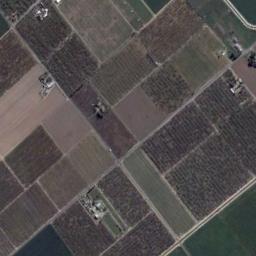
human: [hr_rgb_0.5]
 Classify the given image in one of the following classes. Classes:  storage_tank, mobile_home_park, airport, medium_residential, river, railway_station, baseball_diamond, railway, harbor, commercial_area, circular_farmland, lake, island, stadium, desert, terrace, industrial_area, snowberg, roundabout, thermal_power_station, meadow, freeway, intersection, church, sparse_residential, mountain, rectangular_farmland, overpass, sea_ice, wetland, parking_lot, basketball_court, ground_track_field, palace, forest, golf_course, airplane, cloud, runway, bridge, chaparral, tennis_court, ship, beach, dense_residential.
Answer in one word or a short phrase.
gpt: rectangular_farmland